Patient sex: F
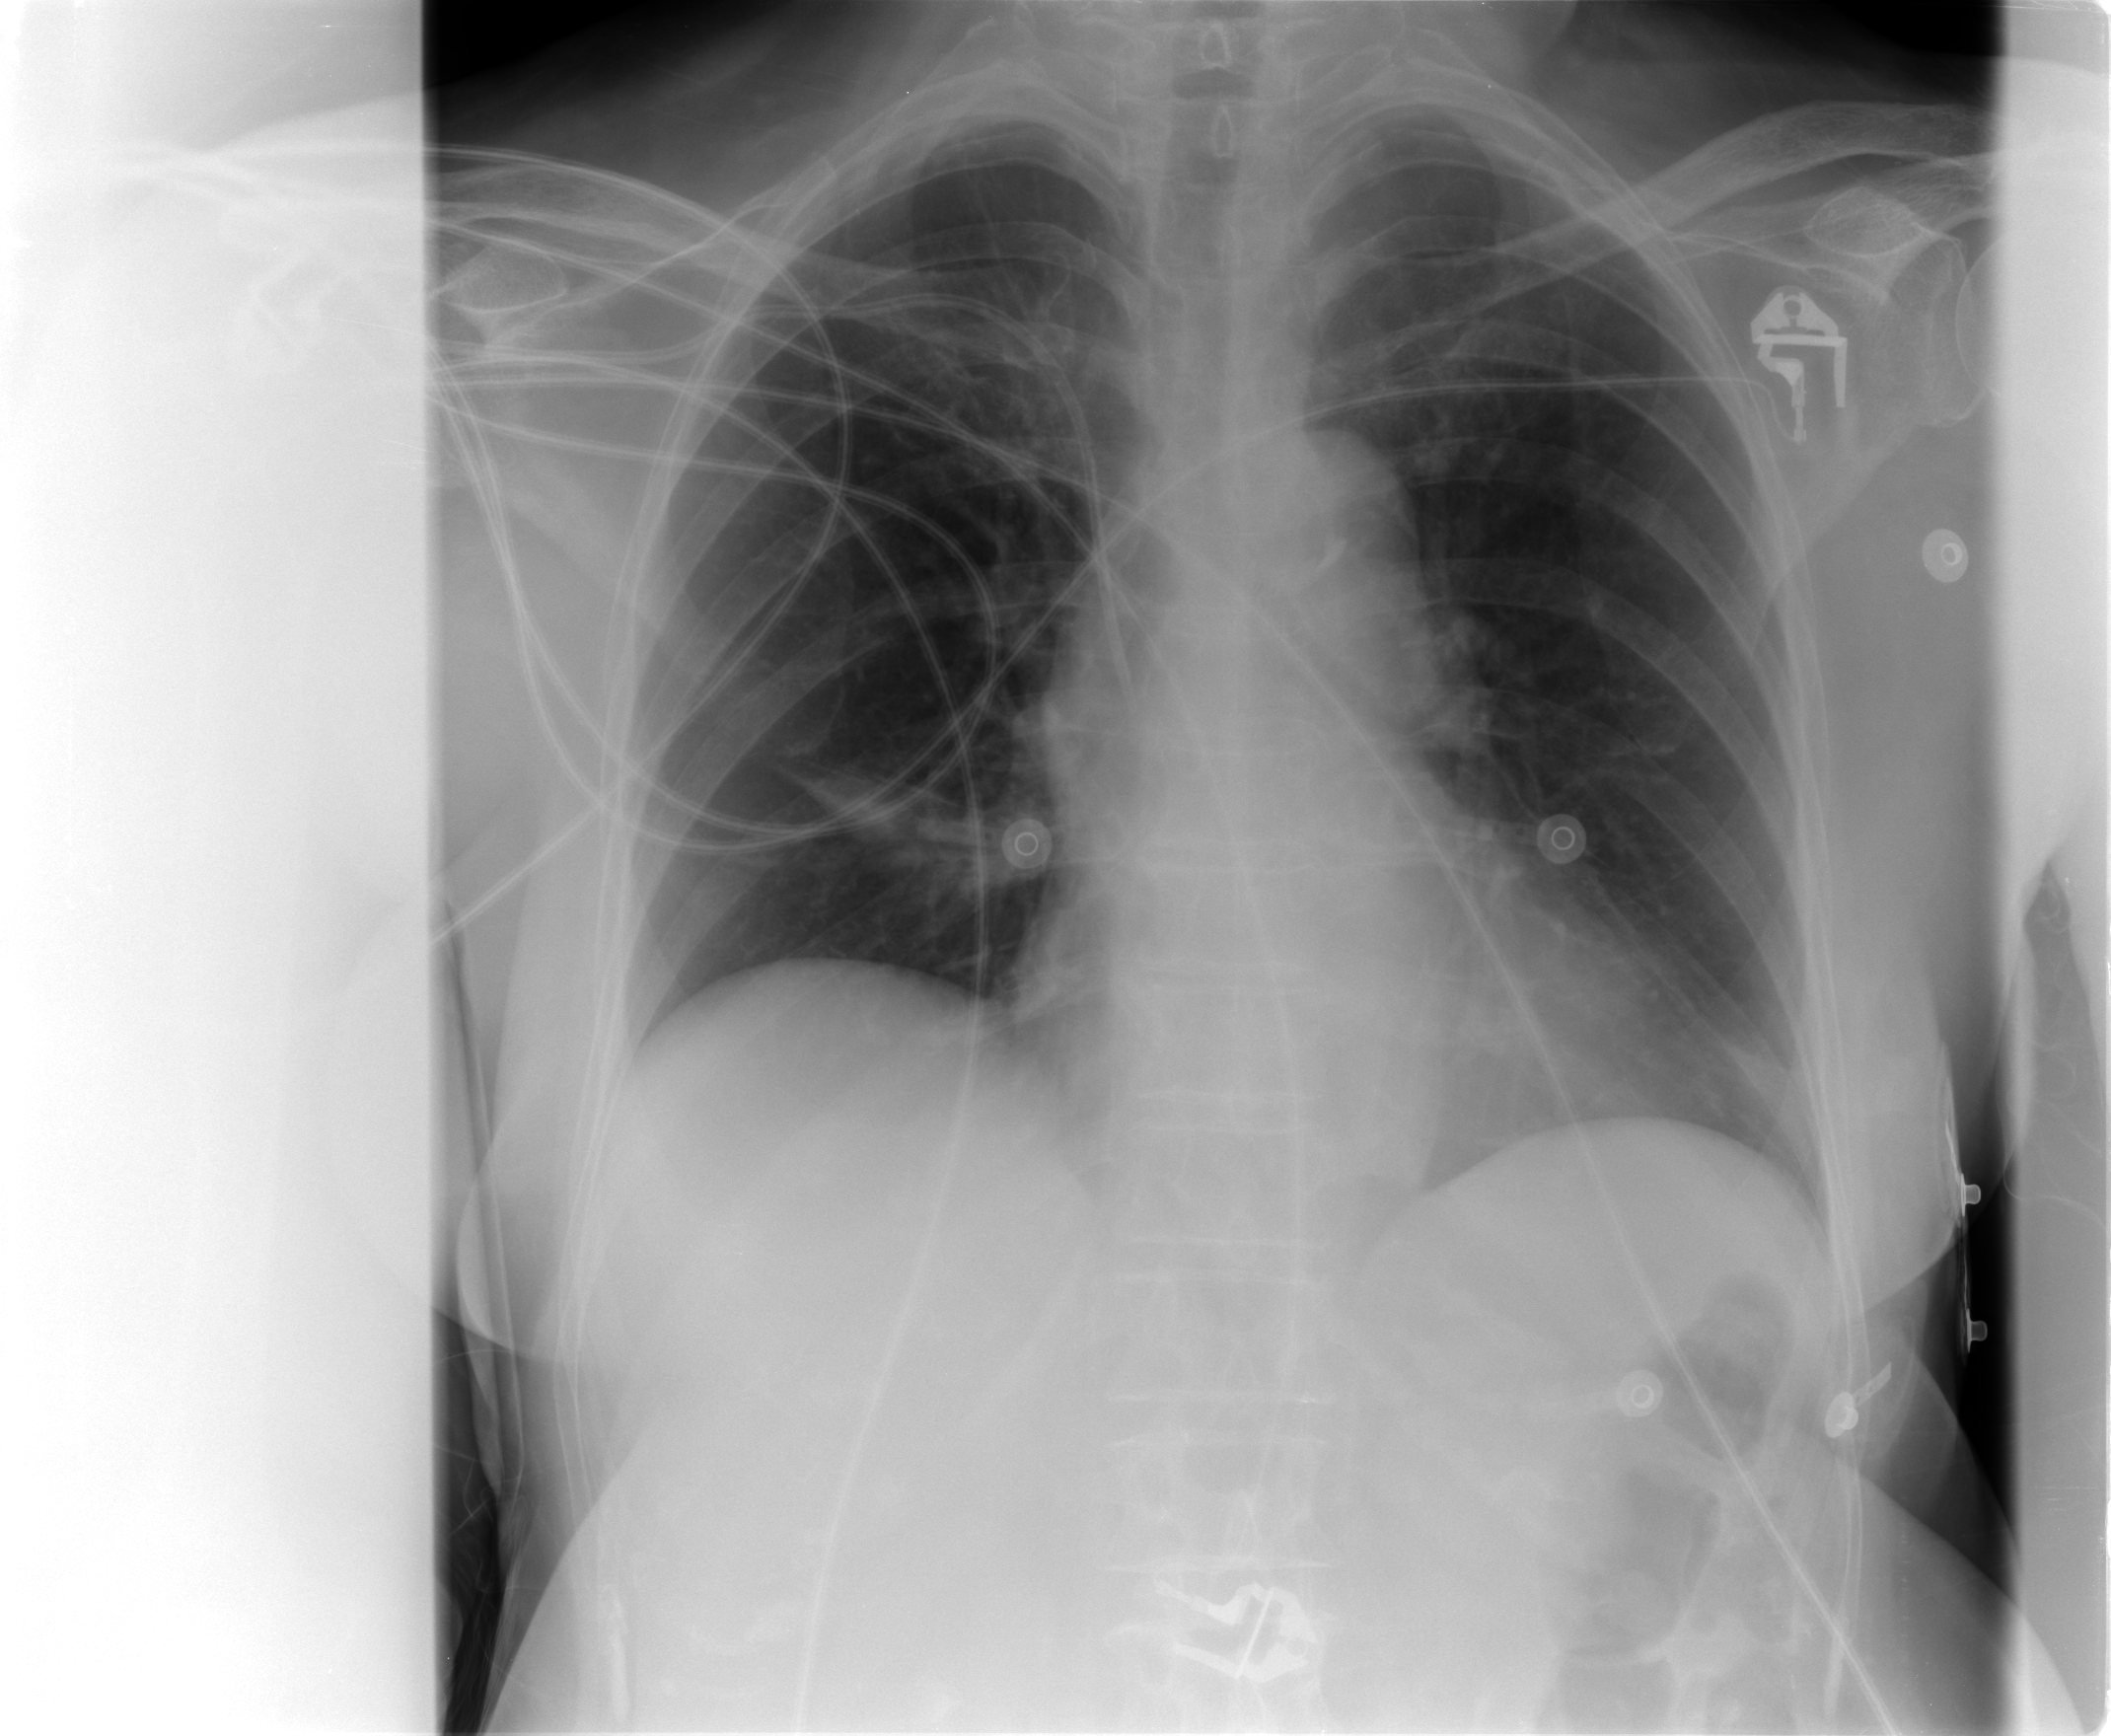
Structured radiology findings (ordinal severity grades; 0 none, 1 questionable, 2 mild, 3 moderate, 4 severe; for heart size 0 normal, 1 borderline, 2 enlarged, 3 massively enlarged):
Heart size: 0
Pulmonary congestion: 0
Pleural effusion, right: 0
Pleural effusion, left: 0
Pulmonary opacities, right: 0
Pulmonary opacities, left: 0
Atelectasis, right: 1
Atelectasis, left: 1